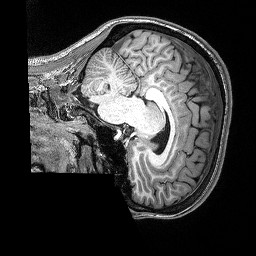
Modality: T1w
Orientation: sagittal